Field crop: maize
Growth stage: 2
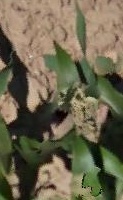
Species: maize